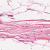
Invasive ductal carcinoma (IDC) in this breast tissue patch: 0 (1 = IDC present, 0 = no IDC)